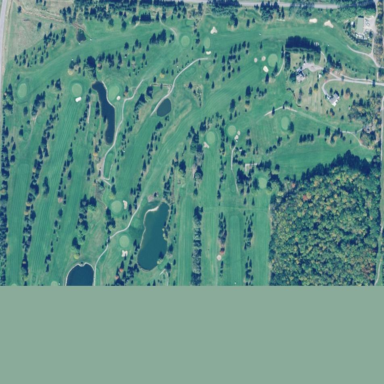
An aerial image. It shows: Golf course.